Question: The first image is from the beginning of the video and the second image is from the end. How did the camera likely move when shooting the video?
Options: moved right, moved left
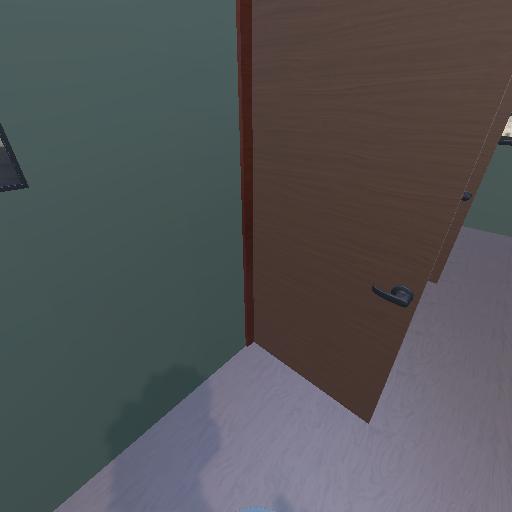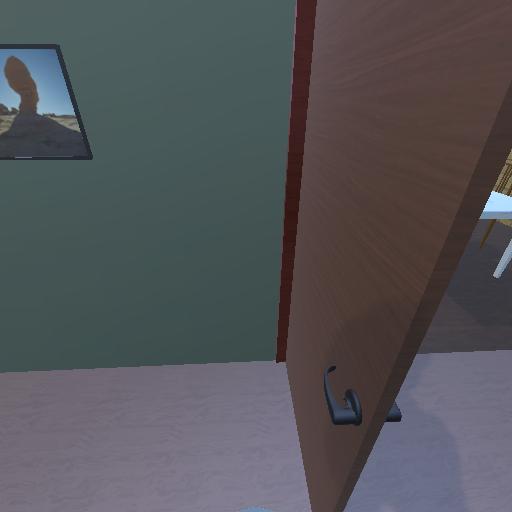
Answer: moved right